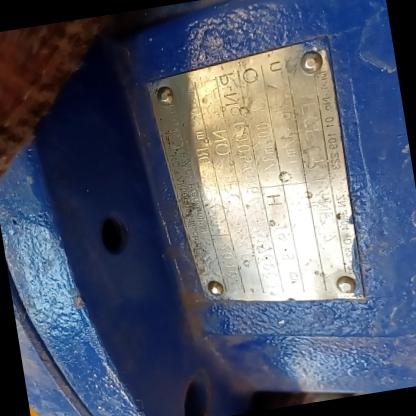
Klasa: tabliczka-znamionowa